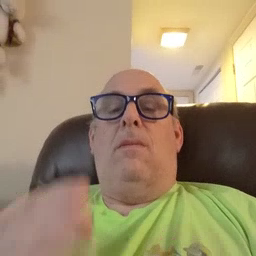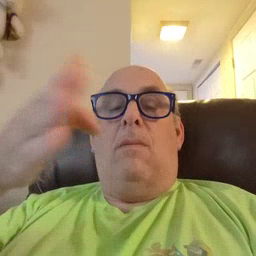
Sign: after